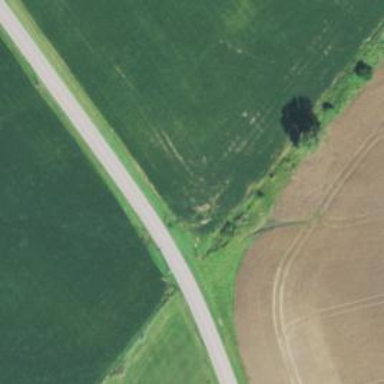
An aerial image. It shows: Tertiary road.